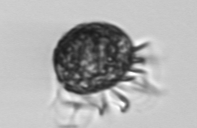
Label: Ciliophora